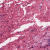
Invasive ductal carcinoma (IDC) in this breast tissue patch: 0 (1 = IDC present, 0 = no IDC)